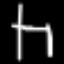
Label: chair